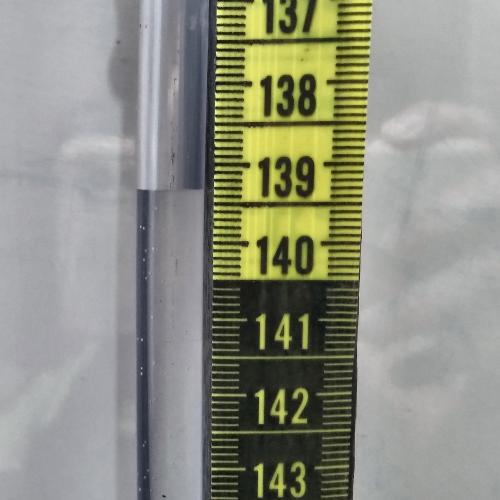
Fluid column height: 139.3 cm